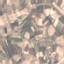
Land use / land cover: PermanentCrop